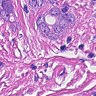
Metastatic tissue present: yes